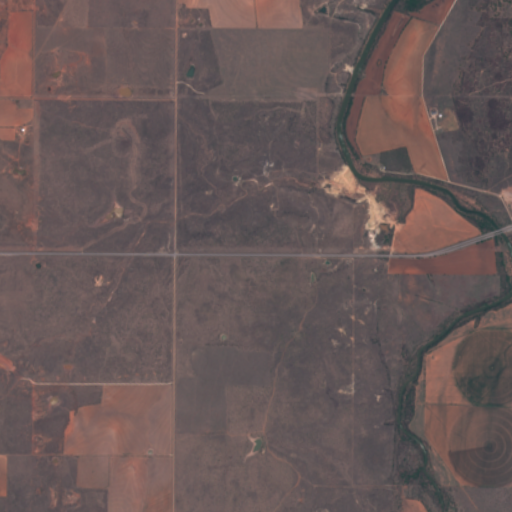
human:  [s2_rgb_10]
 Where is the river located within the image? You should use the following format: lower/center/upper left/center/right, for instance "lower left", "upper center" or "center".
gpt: The river is located in the lower right of the image.
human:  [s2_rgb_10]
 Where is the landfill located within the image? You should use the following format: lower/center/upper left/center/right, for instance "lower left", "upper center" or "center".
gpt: There is no landfill in the image.